已知椭圆 $C: \frac{x^2}{2} + y^2 = 1$ 的右焦点为 $F$，不垂直 $x$ 轴且不过 $F$ 点的直线 $l$ 与椭圆 $C$ 相交于 $A,B$ 两点。

(1) 若直线 $l: y = x - 1$，求 $A,B$ 两点坐标；

(2) 若直线 $l$ 经过点 $P(2,0)$，则直线 $FA$、$FB$ 的斜率之和是否为定值？若是，求出该定值；若不是，请说明理由；

(3) 如果 $FA \perp FB$，原点到直线 $l$ 的距离为 $d$，求 $d$ 的取值范围。
【解答】
\noindent \textbf{【详解】}
(1) 由
\[
\begin{cases}
\frac{x^2}{2} + y^2 = 1 \\
y = x - 1
\end{cases}
\implies
\begin{cases}
x_1 = 0 \\
y_1 = -1
\end{cases},
\begin{cases}
x_2 = \frac{4}{3} \\
y_2 = \frac{1}{3}
\end{cases}
\]
则 $A(0,-1)$，$B\left(\frac{4}{3}, -\frac{1}{3}\right)$。

---

(2) 设直线 $l$ 的方程为 $y = k(x - 2)$，$A(x_1,y_1)$，$B(x_2,y_2)$。
联立
\[
\begin{cases}
y = k(x - 2) \\
\frac{x^2}{2} + y^2 = 1
\end{cases}
\]
得 $(1 + 2k^2)x^2 - 8k^2x + 8k^2 - 2 = 0$。
所以 $x_1 + x_2 = \frac{8k^2}{1 + 2k^2}$，$x_1x_2 = \frac{8k^2 - 2}{1 + 2k^2}$。
所以
\[
\begin{aligned}
k_{FA} + k_{FB} &= \frac{k(x_1 - 2)}{x_1 - 1} + \frac{k(x_2 - 2)}{x_2 - 1} = \frac{k[(x_1 - 2)(x_2 - 1) + (x_2 - 2)(x_1 - 1)]}{(x_1 - 1)(x_2 - 1)} \\
&= \frac{2k[x_1x_2 - \frac{3}{2}(x_1 + x_2) + 2]}{x_1x_2 - (x_1 + x_2) + 1} \\
&= \frac{2k\left(\frac{8k^2 - 2}{1 + 2k^2} - \frac{3}{2} \cdot \frac{8k^2}{1 + 2k^2} + 2\right)}{\frac{8k^2 - 2}{1 + 2k^2} - \frac{8k^2}{1 + 2k^2} + 1} \\
&= \frac{16k^3 - 4k - 24k^3 + 4k + 8k^3}{-1 + 2k^2} = 0
\end{aligned}
\]

---

(3) 设直线 $l$ 的方程为 $y = kx + b$，$A(x_1,y_1)$，$B(x_2,y_2)$。
联立
\[
\begin{cases}
y = kx + b \\
\frac{x^2}{2} + y^2 = 1
\end{cases}
\]
得 $(1 + 2k^2)x^2 + 4kbx + 2(b^2 - 1) = 0$。
$\Delta = 16k^2b^2 - 8(1 + 2k^2)(b^2 - 1) = 8(2k^2 - b^2 + 1) > 0 \quad (*)$，
$x_1 + x_2 = -\frac{4kb}{1 + 2k^2}$，$x_1x_2 = \frac{2(b^2 - 1)}{1 + 2k^2}$。

因为 $F(1,0)$，所以 $\overrightarrow{FA} = (x_1 - 1,y_1)$，$\overrightarrow{FB} = (x_2 - 1,y_2)$。
因为 $FA \perp FB$，所以 $\overrightarrow{FA} \cdot \overrightarrow{FB} = 0$，
所以 $(x_1 - 1)(x_2 - 1) + y_1y_2 = 0$，即 $(x_1 - 1)(x_2 - 1) + (kx_1 + b)(kx_2 + b) = 0$，
\[
(k^2 + 1)x_1x_2 + (kb - 1)(x_1 + x_2) + b^2 + 1 = 0
\]
\[
2k^2b^2 - 2k^2 + 2b^2 - 2 - 4k^2b^2 + 4kb + b^2 + 2k^2b^2 + 1 + 2k^2 = 0
\]
所以 $3b^2 + 4kb - 1 = 0$，
若 $b = 0$，则 $3b^2 + 4kb - 1 = 0$ 不成立，
所以 $b \neq 0$，$k = \frac{1 - 3b^2}{4b}$，
代入 $(*)$，可得 $2\left(\frac{1 - 3b^2}{4b}\right)^2 + 1 - b^2 > 0$，化简得 $\frac{b^4 + 2b^2 + 1}{8b^2} > 0$ 恒成立。

原点 $(0,0)$ 到直线 $l$ 的距离为
\[
d = \frac{|b|}{\sqrt{1 + k^2}} = \sqrt{\frac{b^2}{1 + \left(\frac{1 - 3b^2}{4b}\right)^2}} = \sqrt{\frac{16b^2}{9b^4 - 6b^2 + 1 + 16b^2}} = \sqrt{\frac{16}{9b^2 + \frac{10}{b^2} + 9}}
\]
\[
\frac{1}{b^2} + \frac{10}{b^2} + 9 = 9\left(b^2 + \frac{5}{9}\right)^2 - 16 > 5^2 - 16 = 9
\]
\[
d = \sqrt{\frac{16}{9b^2 + \frac{10}{b^2} + 9}} < \sqrt{\frac{16}{9}} = \frac{4}{3}
\]
所以 $0 < d < \frac{4}{3}$，
所以 $d$ 的取值范围为 $\left(0, \frac{4}{3}\right)$。

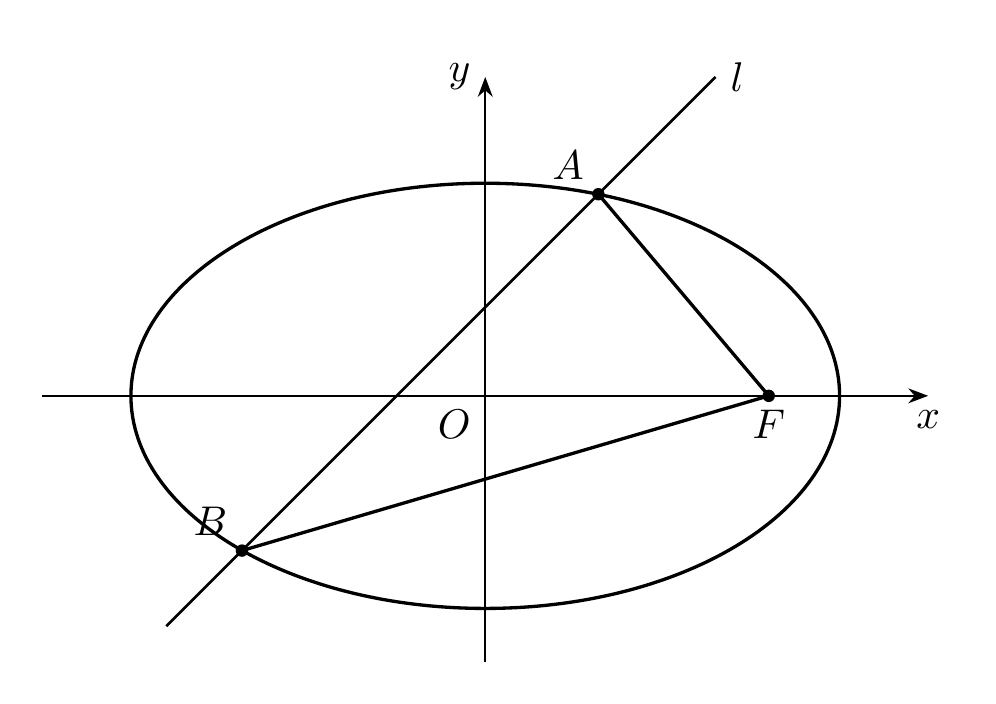